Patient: sex F, age 69
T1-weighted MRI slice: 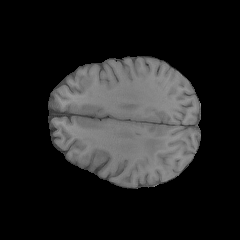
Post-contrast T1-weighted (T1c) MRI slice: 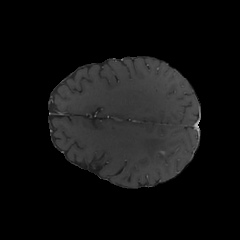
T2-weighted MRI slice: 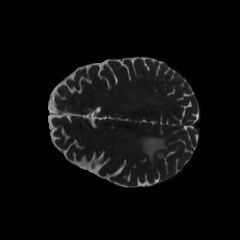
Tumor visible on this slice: yes
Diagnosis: Glioblastoma, IDH-wildtype
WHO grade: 4